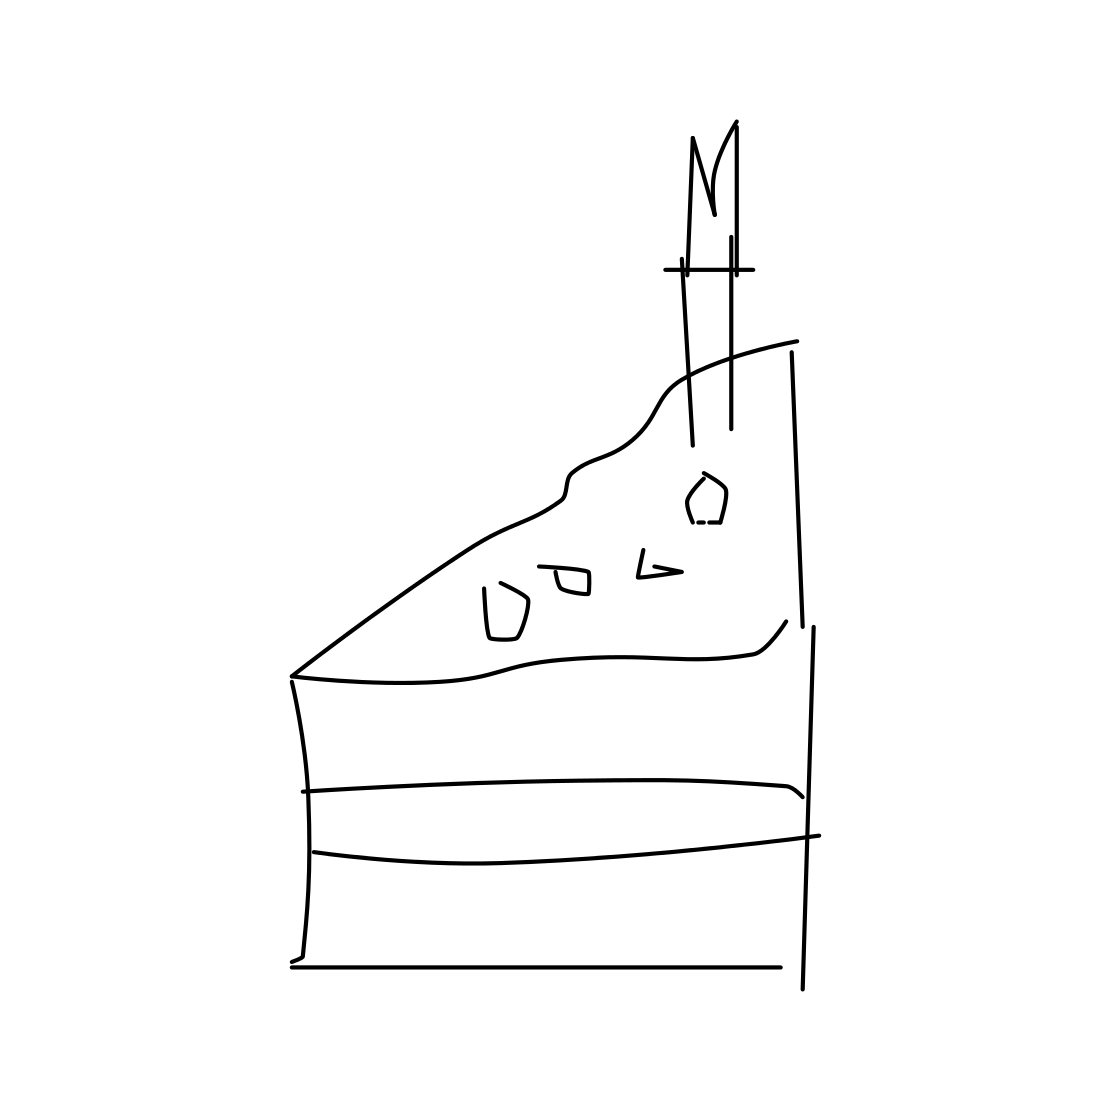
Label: cake